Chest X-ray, AP view. Patient: 40 years old, sex F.
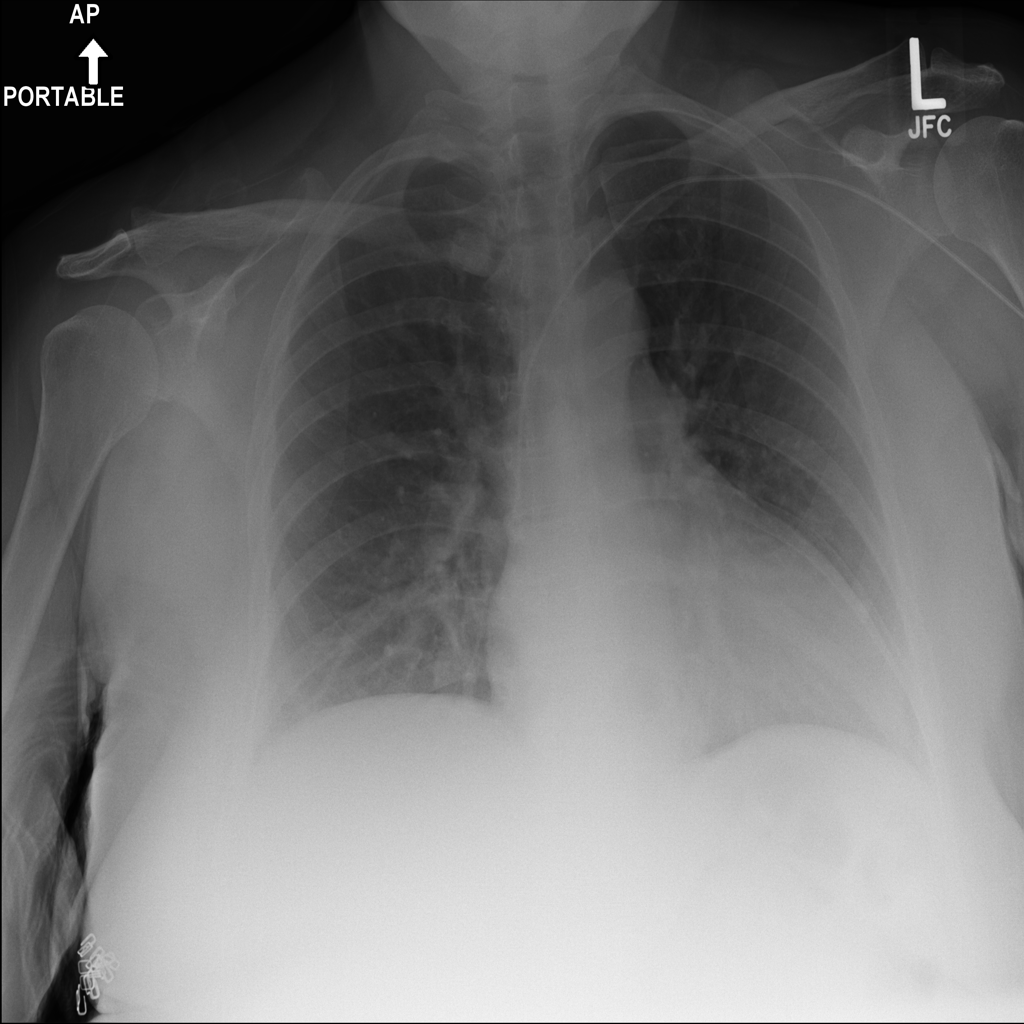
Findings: No Finding